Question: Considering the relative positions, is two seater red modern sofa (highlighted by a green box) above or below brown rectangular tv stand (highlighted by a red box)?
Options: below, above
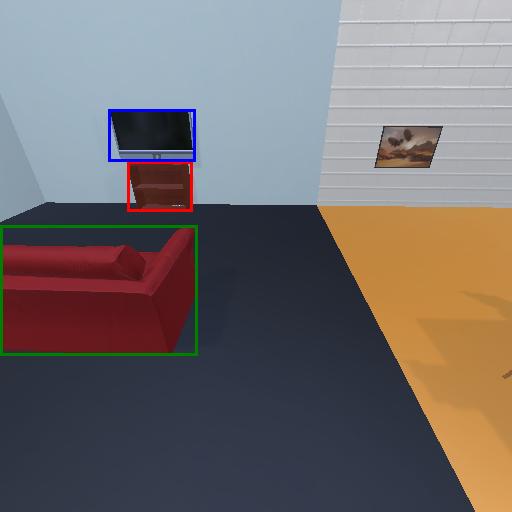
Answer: below